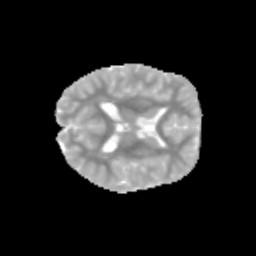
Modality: MD
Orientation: axial
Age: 11
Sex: male
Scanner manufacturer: siemens
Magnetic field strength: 3 T
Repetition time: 3.8 s
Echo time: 0.07 s